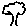
Label: tree